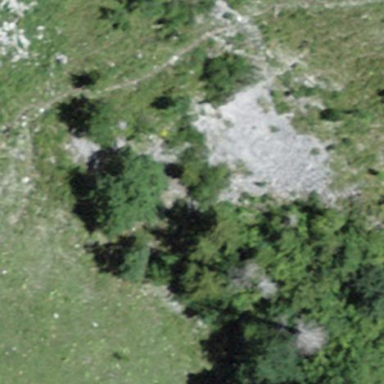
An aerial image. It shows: Natural scree.